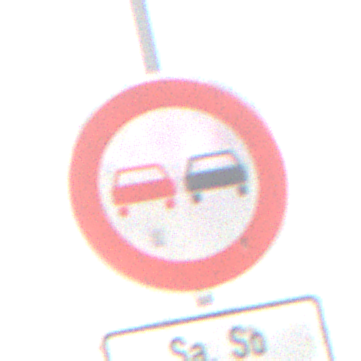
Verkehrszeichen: Ueberholverbot
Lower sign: ZeitangabenMitBeschraenkungAufWochentage9
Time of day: SunriseSunset
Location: Outdoor (Nature)
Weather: PartlyCloudy
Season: NotSpecified
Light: Natural